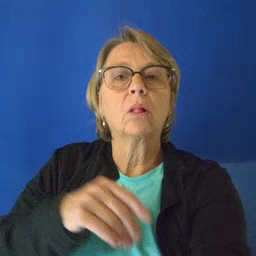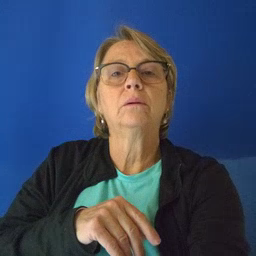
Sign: will